Field crop: tomato
Growth stage: 1
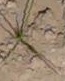
Species: cyperus